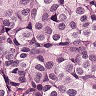
Metastatic tissue present: yes